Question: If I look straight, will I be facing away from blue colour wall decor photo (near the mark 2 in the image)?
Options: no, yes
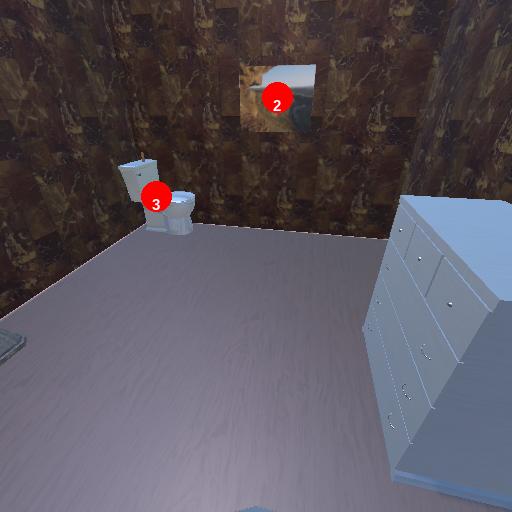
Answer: no